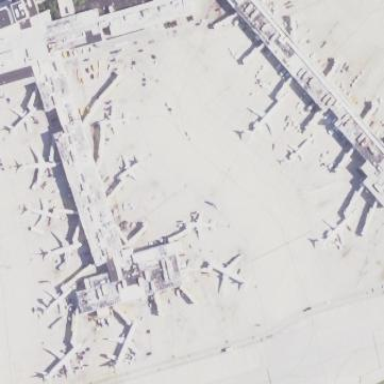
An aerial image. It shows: Transportation building that serves as airport terminal.